Aerial crown-view tile of a tropical tree (Barro Colorado Island, Panama), acquired 20250217:
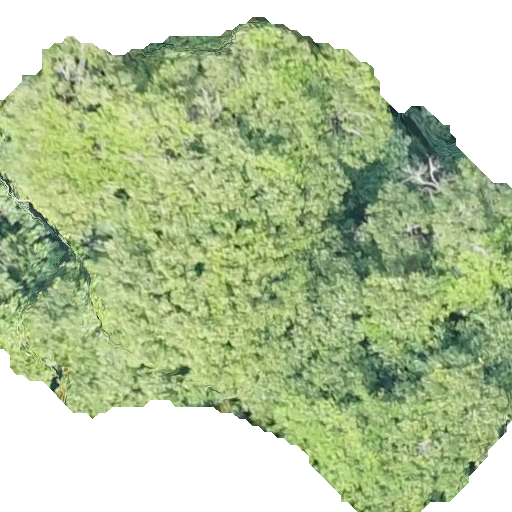
Species: Handroanthus guayacan
GBIF accepted scientific name: Handroanthus guayacan
Crown area: 302.795 m²